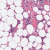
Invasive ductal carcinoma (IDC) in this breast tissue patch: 1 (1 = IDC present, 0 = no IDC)